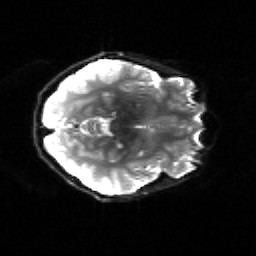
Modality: sbref
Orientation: axial
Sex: female
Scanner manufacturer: siemens
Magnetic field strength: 3 T
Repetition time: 5 s
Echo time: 0.071 s